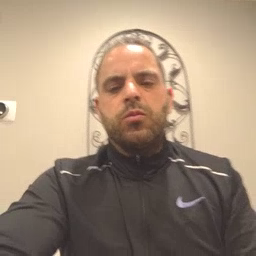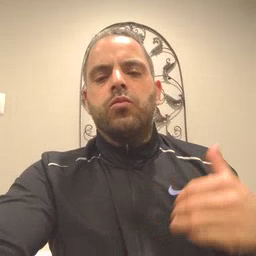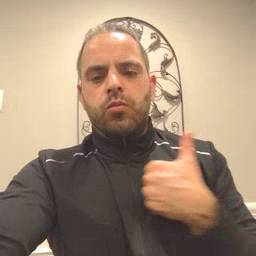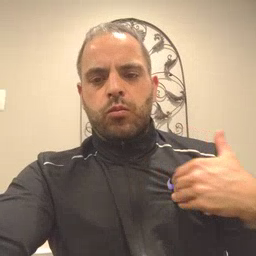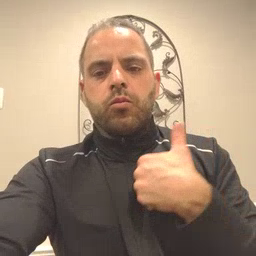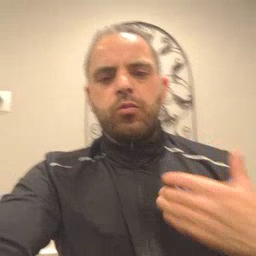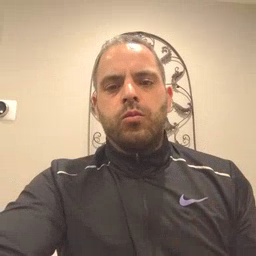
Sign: animal